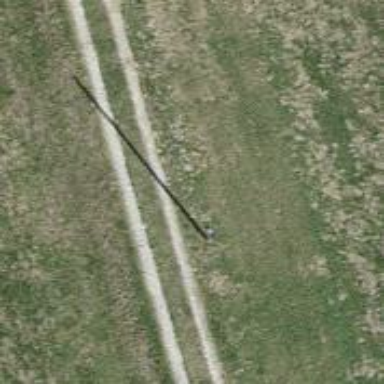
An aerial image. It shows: Power pole.